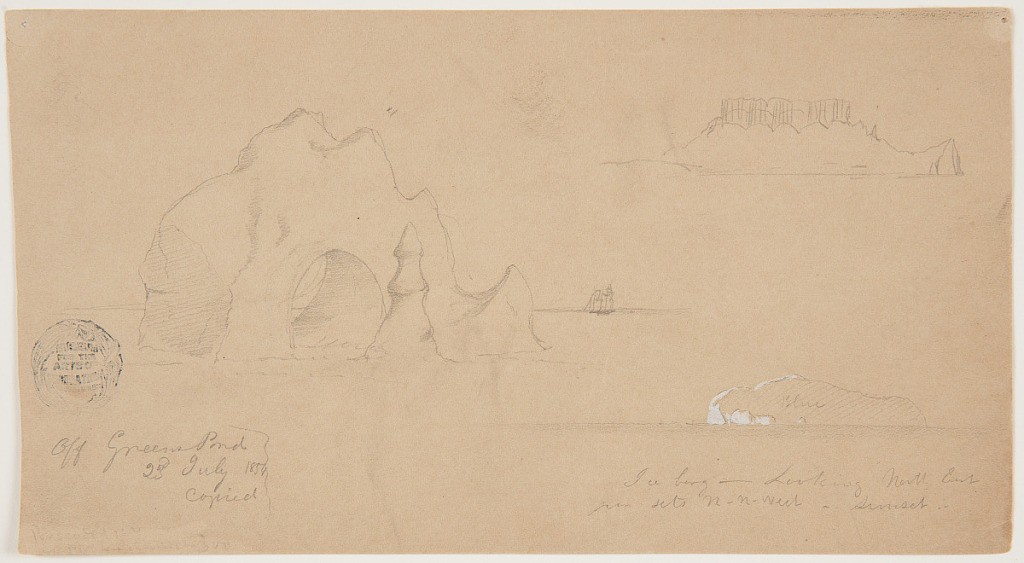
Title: Icebergs off Greenspond, Canada
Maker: Frederic Edwin Church, American, 1826–1900
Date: July 23, 1859
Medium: Graphite and white gouache on light brown paper
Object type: Drawing
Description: Seascape sketch showing three views of icebergs off the coast of Greenspond in Newfoundland and Labrador, Canada. At left, a uniquely-shaped icberg features an arch that tunnels through the ice, as well as a twisting, tapering, seemingly serrated spire in front. In the background behind this berg, a ship travels along the flat oceanic horizon at right. In the upper and lower right corners, two other, distant icebergs are also sketched.